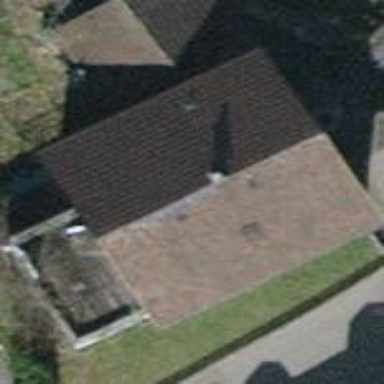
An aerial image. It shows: Detached building with tiled roof.